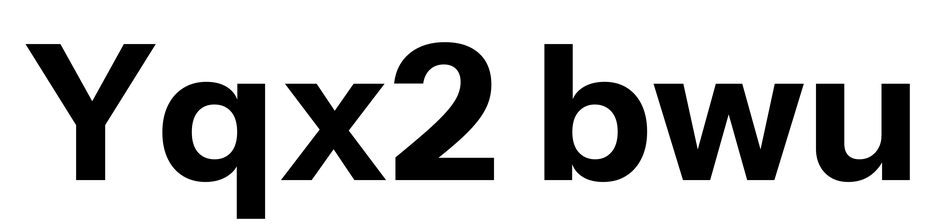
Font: InstrumentSans_Bold